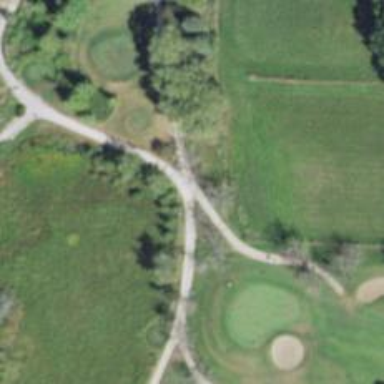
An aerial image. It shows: Path for both road and golf.